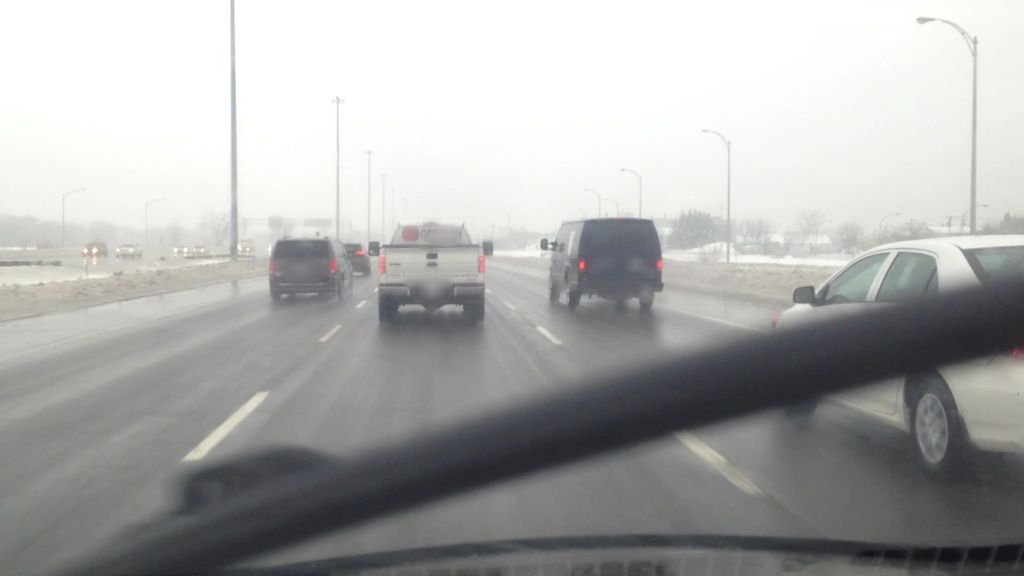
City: montreal